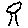
Label: tree